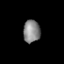
Tissue: prostate
Cell type: Epithelial cells
Senescence score: 0.3573
Nuclear area (px): 371
Mean DAPI intensity: 136.113